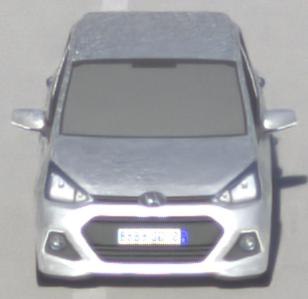
Make: Hyundai
Model: i10
Detailed model: Gen. 2
Model produced from: 2013
Model produced until: 2019
Doors: 5
Color: white
Road condition: dry road
Daytime: sunrise or sunset
Contrast: medium contrast